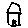
Label: house